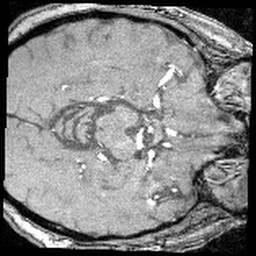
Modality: angio
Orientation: axial
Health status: ill
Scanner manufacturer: siemens
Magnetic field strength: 3 T
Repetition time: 0.023 s
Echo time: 0.0042 s